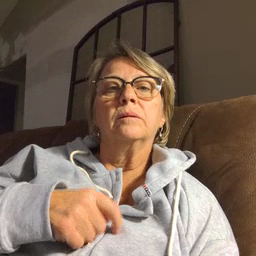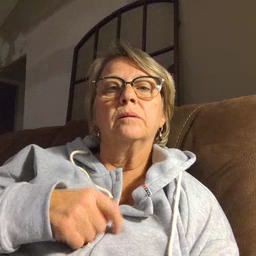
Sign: eye